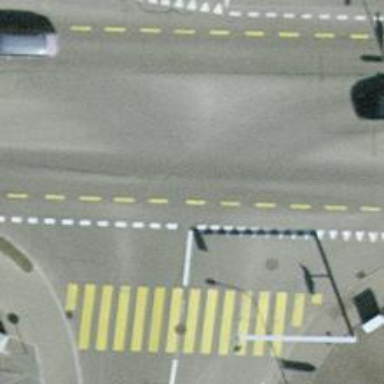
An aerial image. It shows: Road with traffic signals.